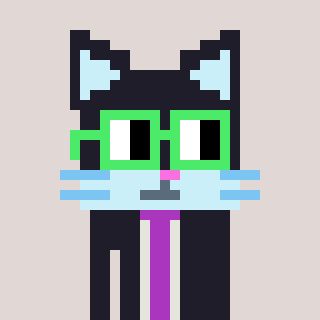
a pixel art character with square light green glasses, a cat-shaped head and a grayscale-colored body on a warm background